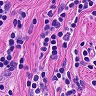
Metastatic tissue present: no